Question: I would like to write a query to pick out rows with the same cottageid, from, and to values, so in this case it would pick out the rows with the id 991, and 992. The table name is datesBooked.

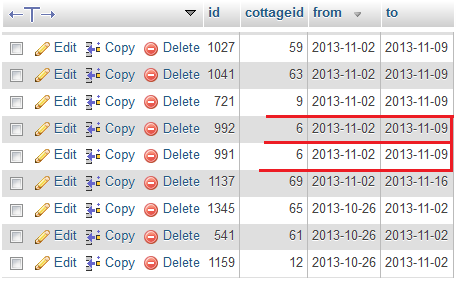
Answer: You can join the table with itself:
'''
select d1.id,d2.id from datesBooked d1
inner join datesBooked d2 on
d1.cottageid=d2.cottageid
and d1.from = d2.from
and d1.to = d2.to
and d1.id<d2.id
'''
That would give you the duplicates. I am only getting the ones that have lesser id than the following one (that way you will get the duplicates in the right column, and the originals in the first one)